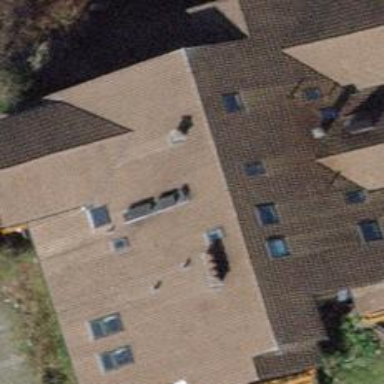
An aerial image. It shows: Gabled roof adorns the apartments building.